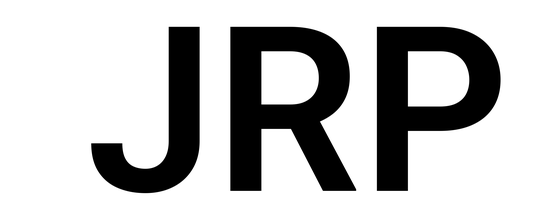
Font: Roboto_SemiBold